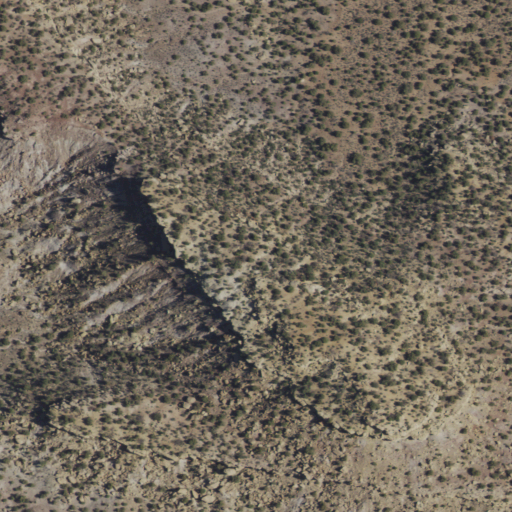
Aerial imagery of mountain in New Mexico named El Gobernador Knob containing shrub and evergreen forest